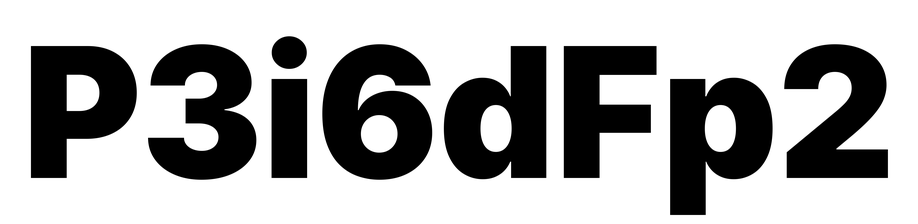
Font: Inter_Black